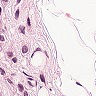
Metastatic tissue present: yes